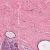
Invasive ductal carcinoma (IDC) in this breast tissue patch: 0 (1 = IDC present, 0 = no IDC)